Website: apple
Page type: billing-address
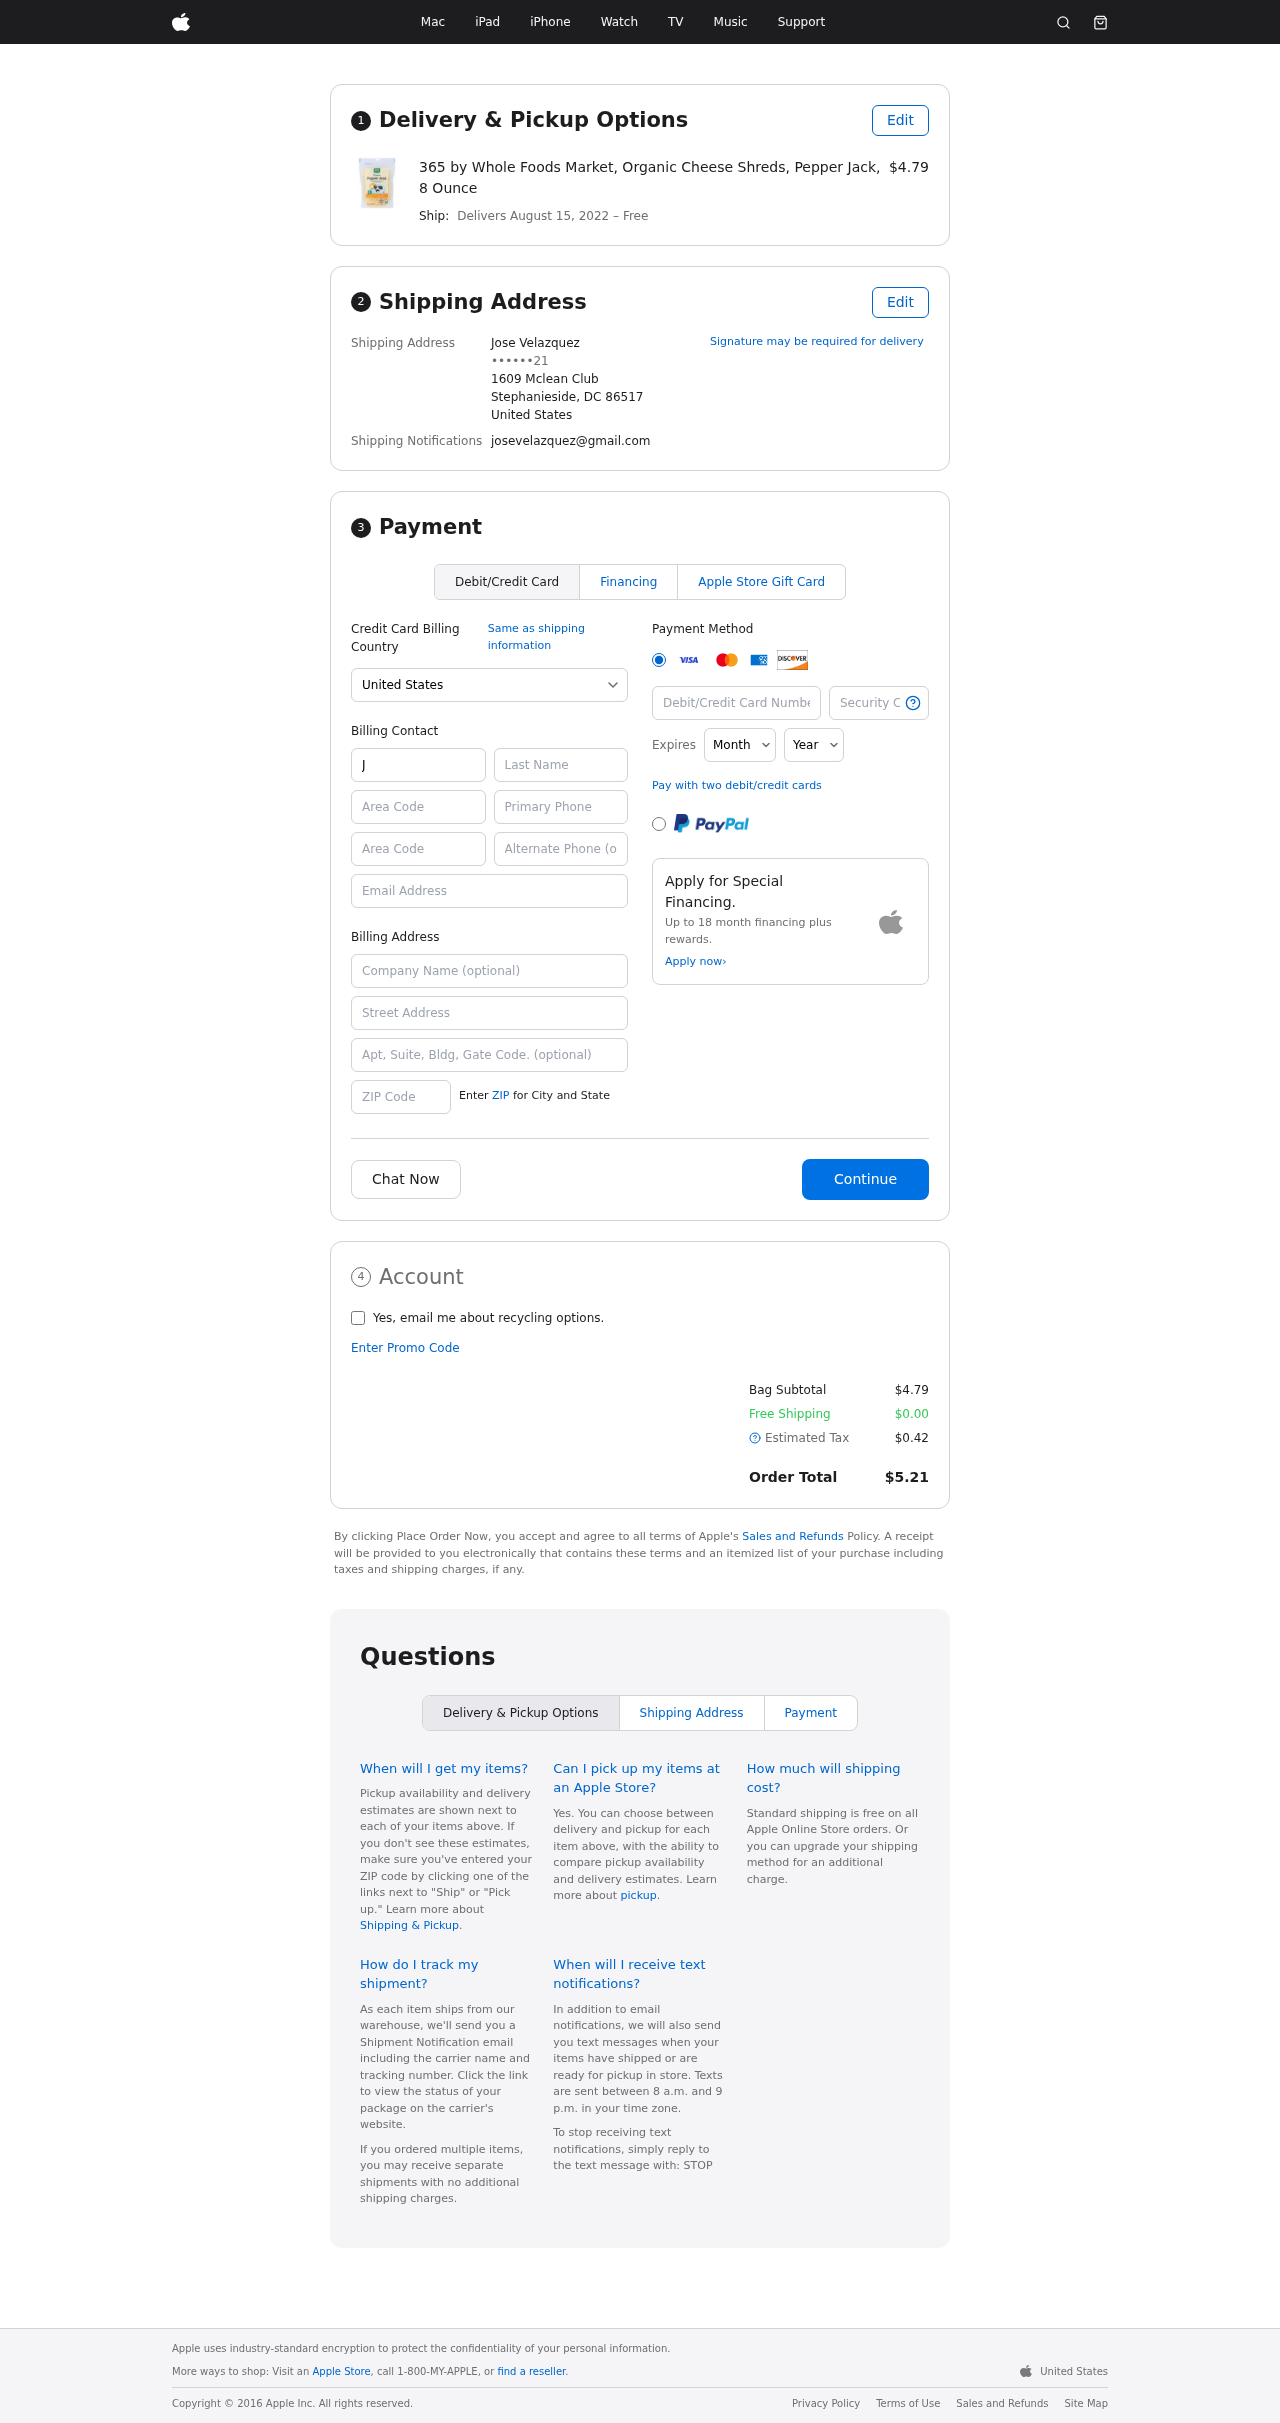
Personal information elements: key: PII_CARD_CVV
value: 449
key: PII_CARD_EXPIRY_MONTH
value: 01
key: PII_CARD_EXPIRY_YEAR
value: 27
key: PII_CARD_NUMBER
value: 4561 0653 7800 0976
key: PII_CITY_STATE_ZIP
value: Stephanieside, DC 86517
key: PII_COUNTRY
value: United States
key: PII_EMAIL
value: josevelazquez@gmail.com
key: PII_FULLNAME
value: Jose Velazquez
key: PII_STREET
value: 1609 Mclean Club
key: PII_PHONE_MASKED
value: ••••••21
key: PII_BILLING_FIRSTNAME
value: Jose
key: PII_BILLING_LASTNAME
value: Velazquez
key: PII_BILLING_PHONE_AREA
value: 450
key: PII_BILLING_PHONE
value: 4502099721
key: PII_BILLING_PHONE_ALT_AREA
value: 997
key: PII_BILLING_PHONE_ALT
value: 9973184532
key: PII_BILLING_EMAIL
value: josevelazquez@gmail.com
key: PII_BILLING_COMPANY
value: Stevenson-Martinez
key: PII_BILLING_STREET
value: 1609 Mclean Club
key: PII_BILLING_STREET2
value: Apt. 745
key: PII_BILLING_POSTCODE
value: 86517
Product elements: key: PRODUCT1_NAME
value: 365 by Whole Foods Market, Organic Cheese Shreds, Pepper Jack, 8 Ounce
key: PRODUCT1_PRICE
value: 4.79
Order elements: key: ORDER_DELIVERY_DATE
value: August 15, 2022
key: ORDER_SUBTOTAL
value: $4.79
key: ORDER_SHIPPING_COST
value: $0.00
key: ORDER_TAX
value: $0.42
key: ORDER_TOTAL
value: $5.21